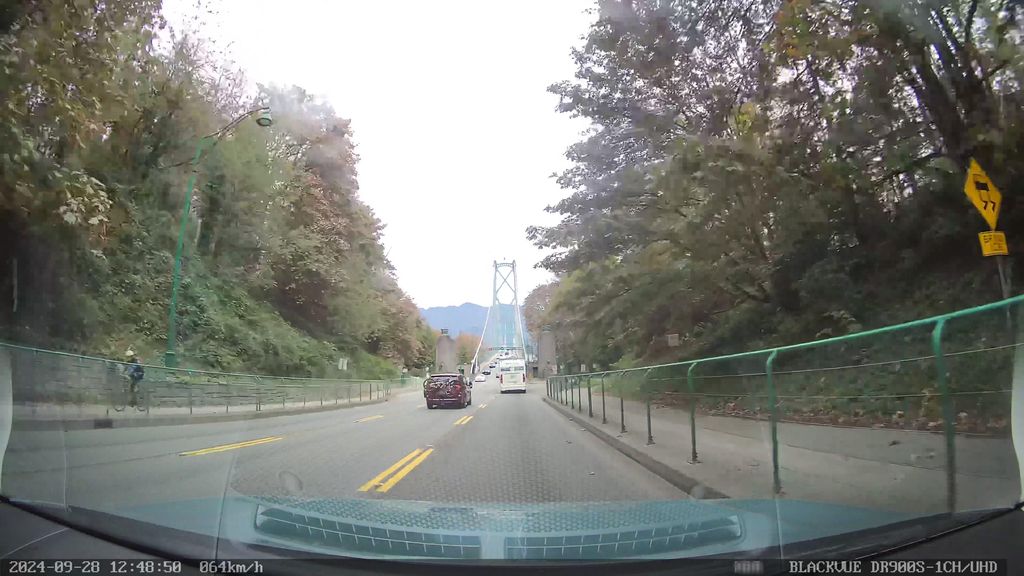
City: vancouver